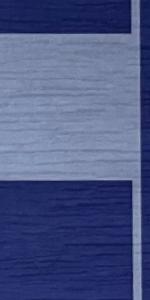
Label: Empty